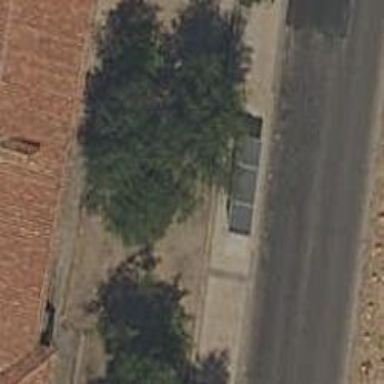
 serving as platform for public transportation."